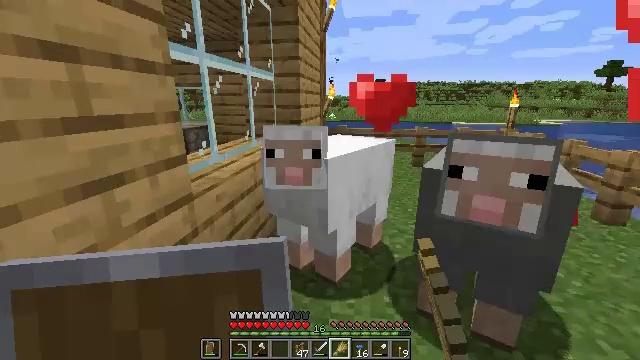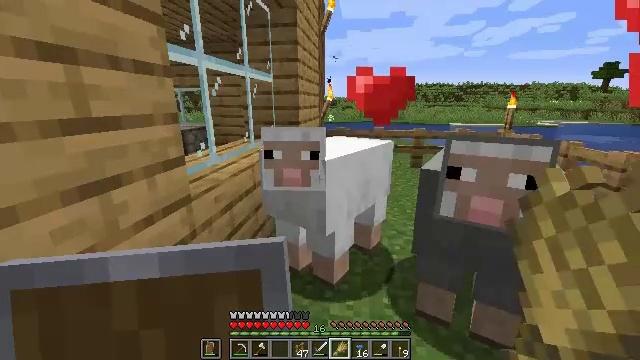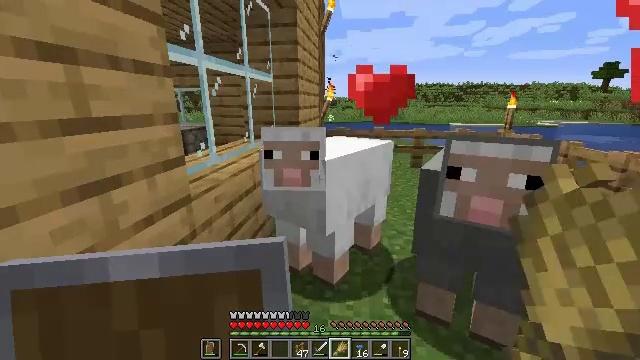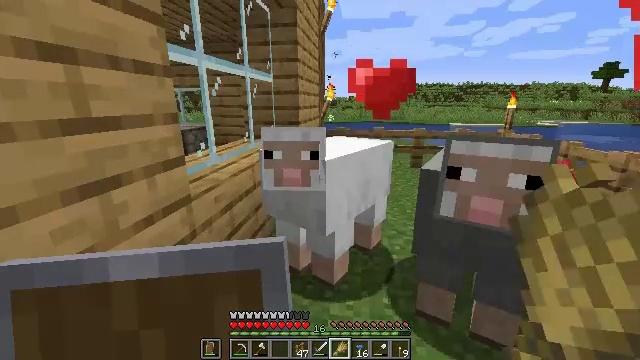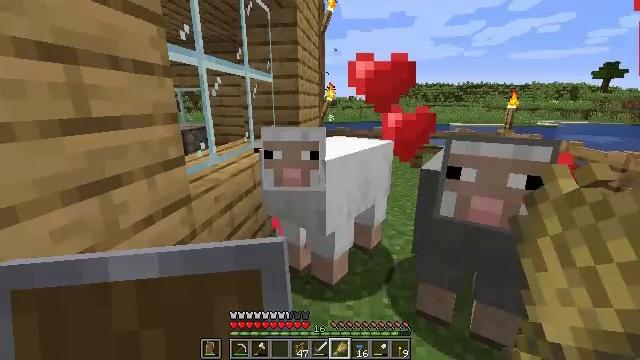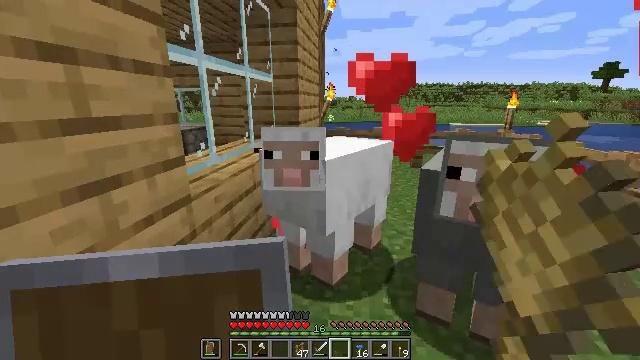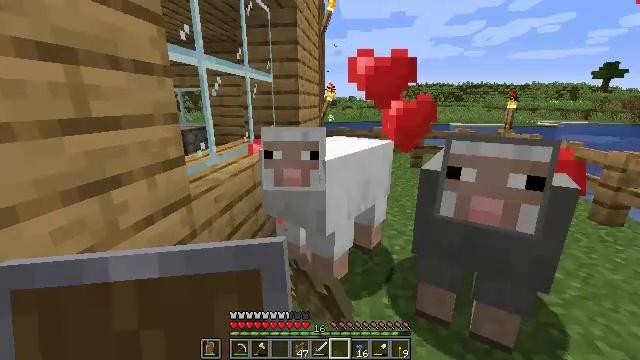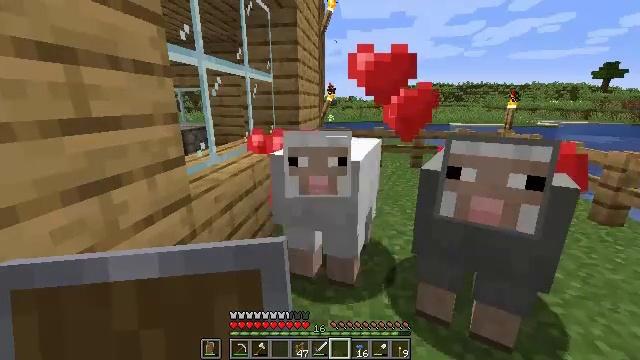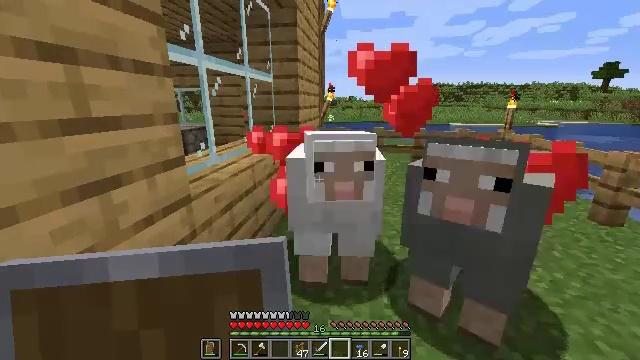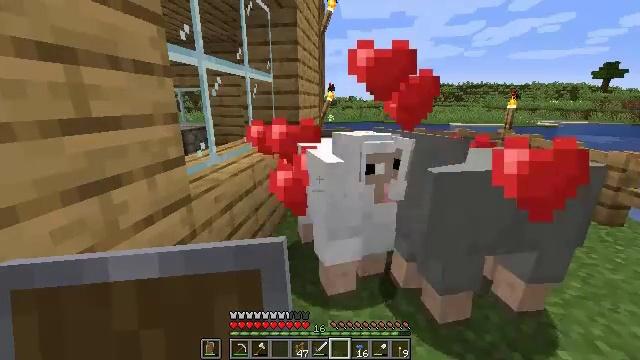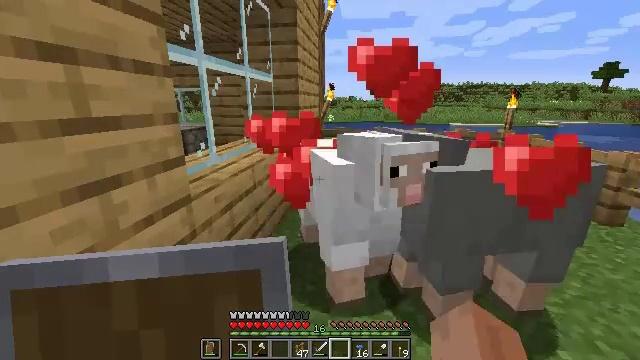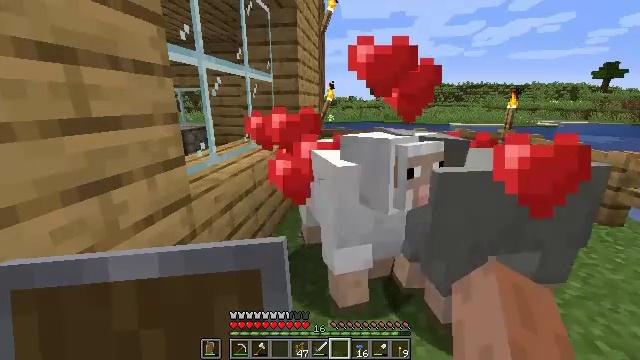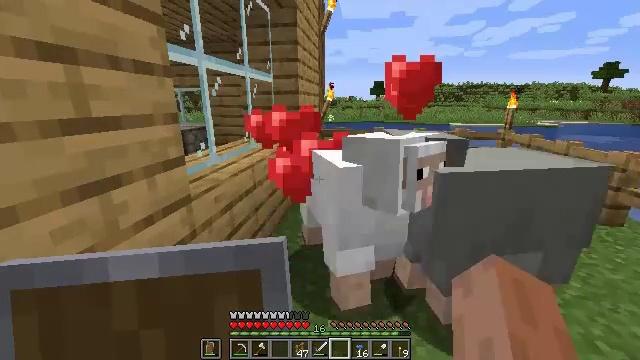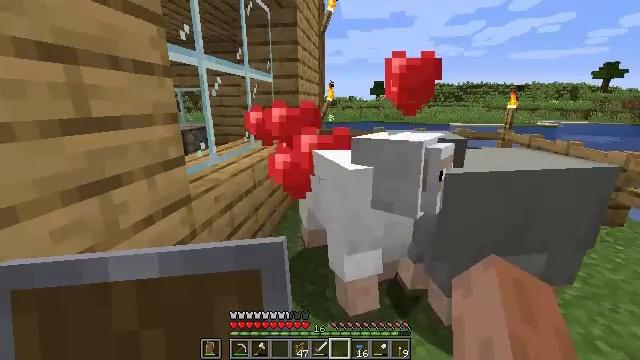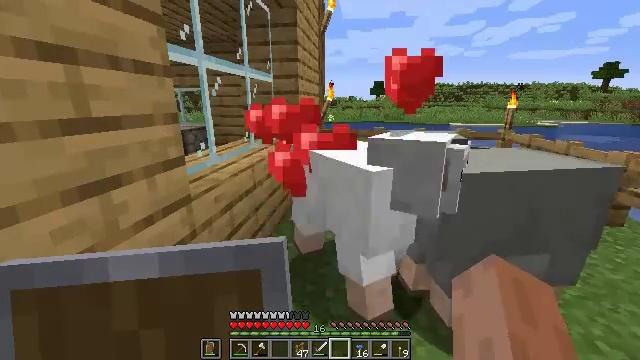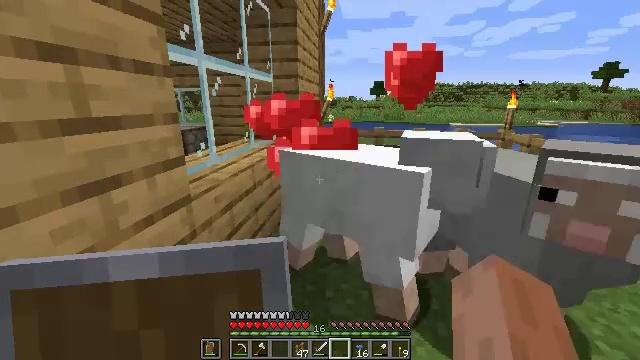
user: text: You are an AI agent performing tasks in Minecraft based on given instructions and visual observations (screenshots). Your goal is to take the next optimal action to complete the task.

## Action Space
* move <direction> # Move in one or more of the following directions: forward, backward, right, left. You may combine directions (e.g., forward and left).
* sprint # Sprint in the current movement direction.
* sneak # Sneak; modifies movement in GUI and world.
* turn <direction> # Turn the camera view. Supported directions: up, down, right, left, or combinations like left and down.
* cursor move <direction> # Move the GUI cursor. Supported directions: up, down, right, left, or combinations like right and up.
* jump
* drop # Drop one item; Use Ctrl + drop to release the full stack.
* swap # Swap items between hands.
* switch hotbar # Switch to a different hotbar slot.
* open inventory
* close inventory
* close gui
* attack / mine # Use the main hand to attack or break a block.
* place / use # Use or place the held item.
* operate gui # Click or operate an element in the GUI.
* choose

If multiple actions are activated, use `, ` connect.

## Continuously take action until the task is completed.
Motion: motion action
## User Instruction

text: Make an iron hoe by using iron ingots and sticks.
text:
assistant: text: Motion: no_op
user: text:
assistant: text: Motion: no_op
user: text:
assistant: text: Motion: no_op
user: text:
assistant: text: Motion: no_op
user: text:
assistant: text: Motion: no_op
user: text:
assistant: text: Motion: no_op
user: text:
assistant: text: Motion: no_op
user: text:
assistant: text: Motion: no_op
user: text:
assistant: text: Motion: no_op
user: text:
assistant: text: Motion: no_op
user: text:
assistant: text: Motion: no_op
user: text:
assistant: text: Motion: no_op
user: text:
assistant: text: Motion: no_op
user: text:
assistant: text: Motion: no_op
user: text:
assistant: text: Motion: no_op
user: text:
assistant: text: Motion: no_op
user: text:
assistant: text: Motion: no_op
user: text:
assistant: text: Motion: turn right
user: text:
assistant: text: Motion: turn right and down
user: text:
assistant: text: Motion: move back, turn right and down
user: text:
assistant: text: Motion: move back, turn right and down
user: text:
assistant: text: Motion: move back, turn right
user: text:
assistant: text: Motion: move back
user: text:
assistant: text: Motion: move back
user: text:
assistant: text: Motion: turn right
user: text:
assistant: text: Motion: turn right
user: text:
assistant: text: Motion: turn right
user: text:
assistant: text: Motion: turn right
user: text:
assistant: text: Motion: turn right
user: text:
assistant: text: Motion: turn right